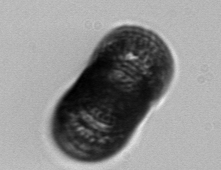
Label: Paralia_sulcata